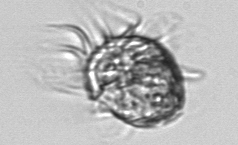
Label: Strombidium_morphotype1